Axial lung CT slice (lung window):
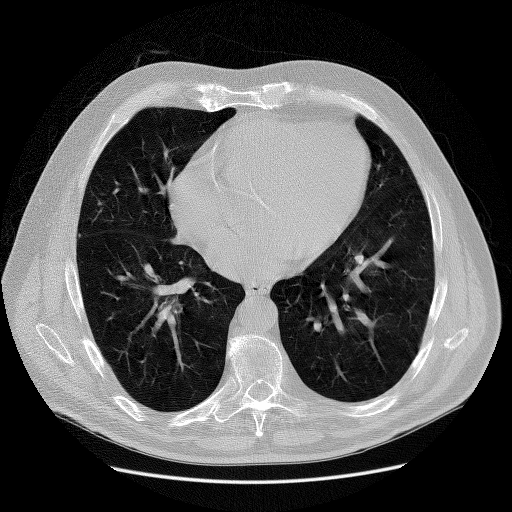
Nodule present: no